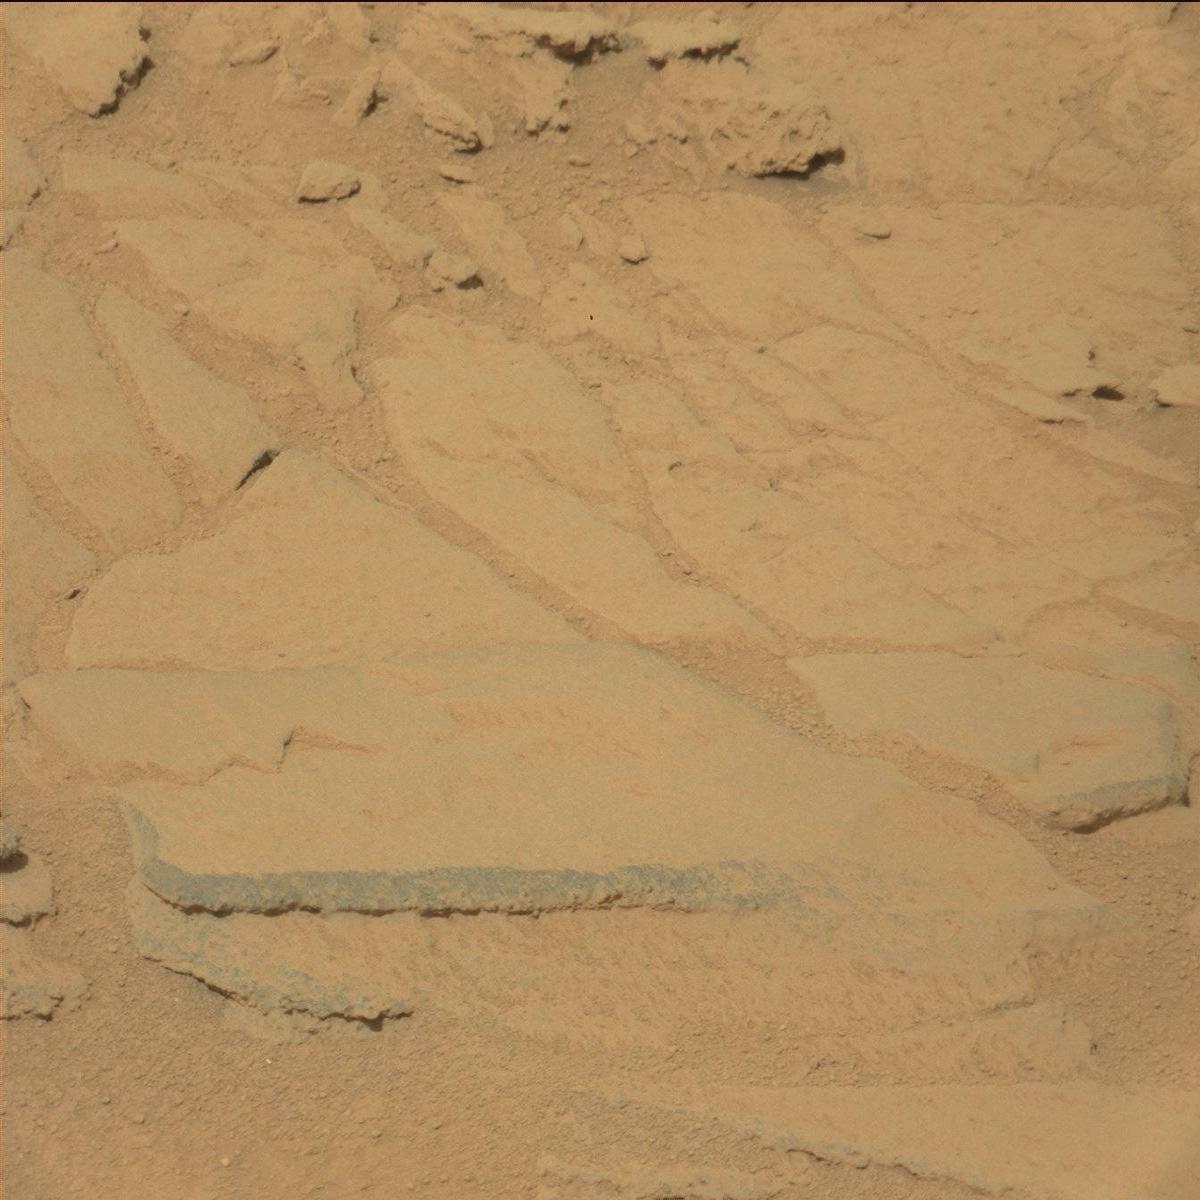
Terrain classes present: Bedrock, Sand / Soil